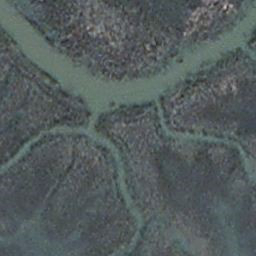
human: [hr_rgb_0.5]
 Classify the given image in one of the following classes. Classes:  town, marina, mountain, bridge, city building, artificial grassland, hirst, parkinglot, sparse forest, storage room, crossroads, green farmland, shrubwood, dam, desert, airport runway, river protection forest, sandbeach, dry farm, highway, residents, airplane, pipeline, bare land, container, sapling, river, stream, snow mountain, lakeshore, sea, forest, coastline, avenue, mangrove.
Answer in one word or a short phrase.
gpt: stream